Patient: sex M, age 66
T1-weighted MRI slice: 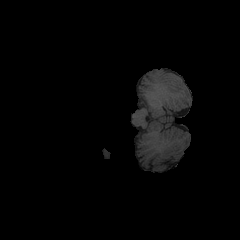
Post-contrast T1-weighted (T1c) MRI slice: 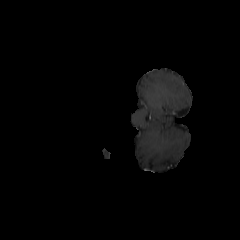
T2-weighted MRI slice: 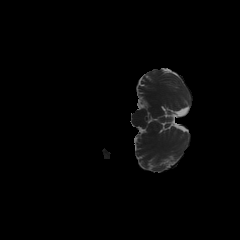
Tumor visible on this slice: no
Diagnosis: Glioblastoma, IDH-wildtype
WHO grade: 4